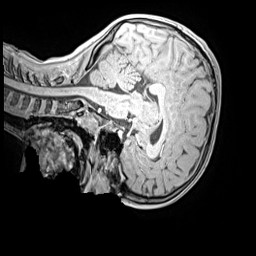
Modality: MP2RAGE
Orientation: sagittal
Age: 12
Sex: female
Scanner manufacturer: siemens
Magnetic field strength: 3 T
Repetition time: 4 s
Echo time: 0.00299 s